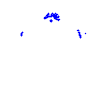
Particle: proton